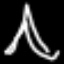
Label: The Eiffel Tower